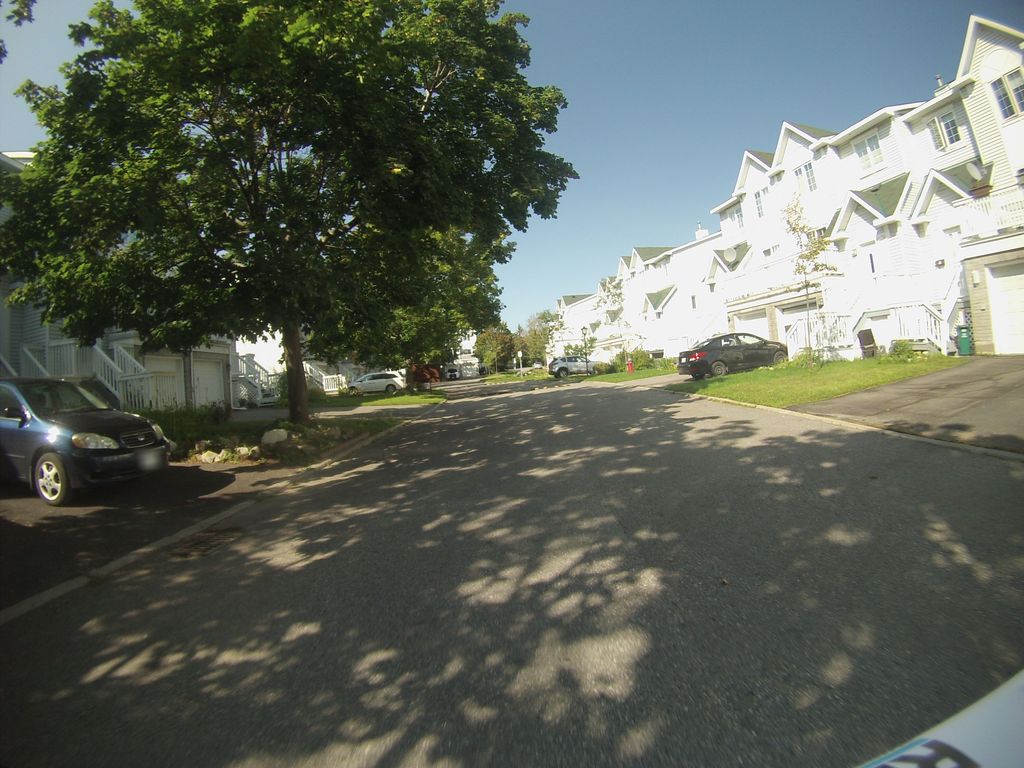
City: ottawa-gatineau